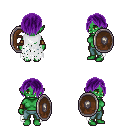
a pixel art fantasy rpg character, female body template, orc, green skin, white tattered cape, teal pants, purple bangs hairstyle, cloth bracers, shield, four views (front, back, left, right), 2x2 character sprite sheet, small pixel art, hard edges, no anti-aliasing